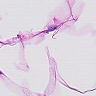
Metastatic tissue present: no